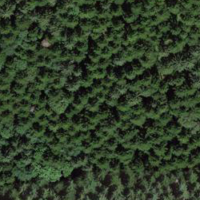
EUNIS habitat code: 43
Species observed at this site:
Sanicula europaea